Field crop: tomato
Growth stage: 2
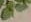
Species: solanum